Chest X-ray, PA view. Patient: 37 years old, sex M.
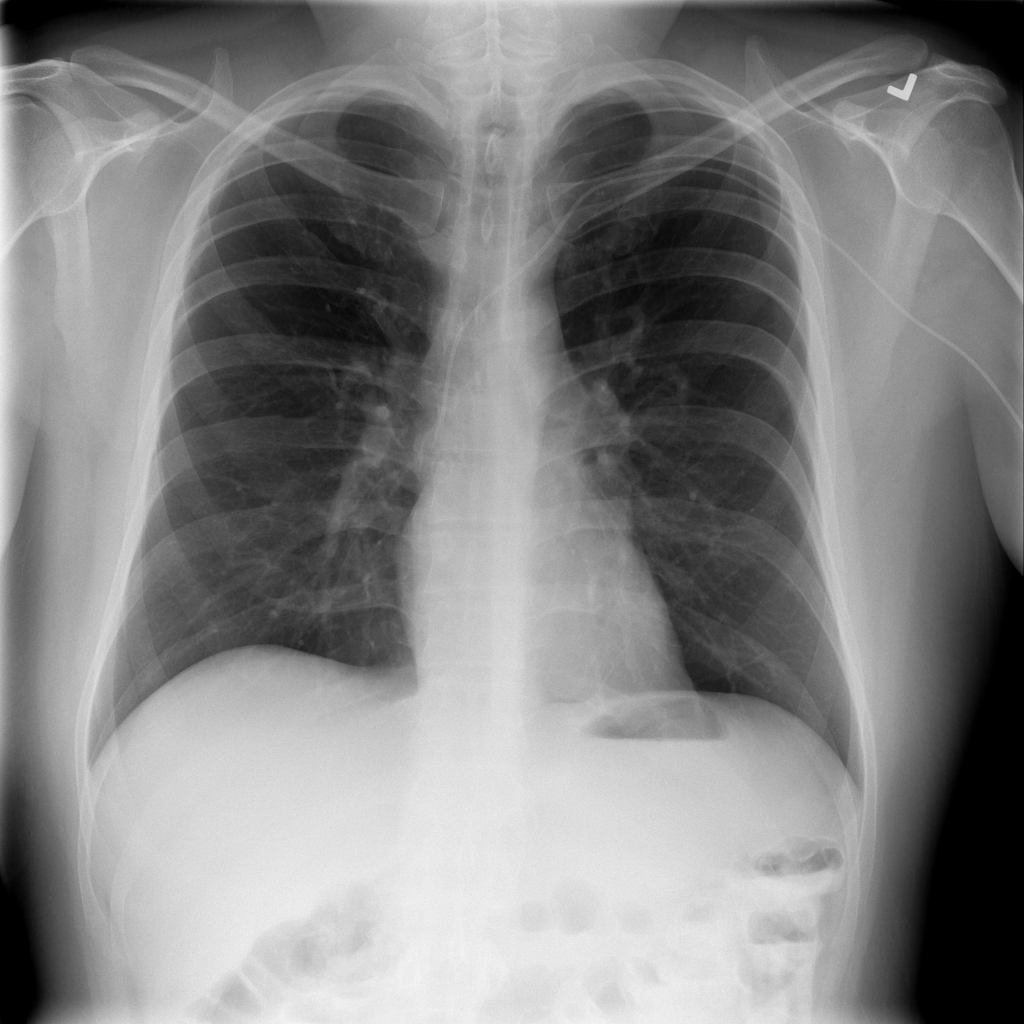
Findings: Infiltration